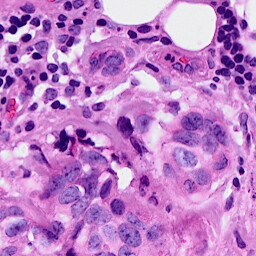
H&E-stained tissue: Breast